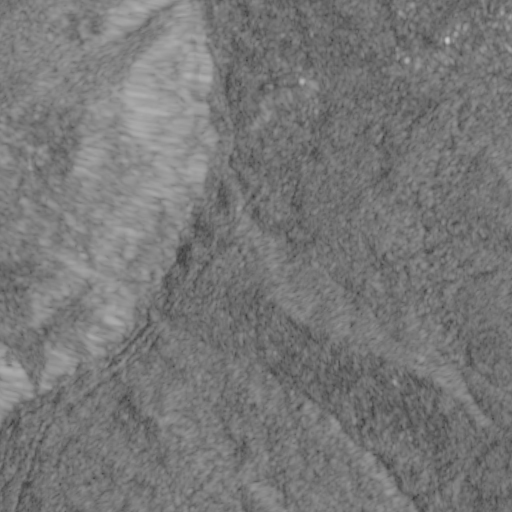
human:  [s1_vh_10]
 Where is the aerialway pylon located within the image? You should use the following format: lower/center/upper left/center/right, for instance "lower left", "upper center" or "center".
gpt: The aerialway pylon is located in the upper right of the image.
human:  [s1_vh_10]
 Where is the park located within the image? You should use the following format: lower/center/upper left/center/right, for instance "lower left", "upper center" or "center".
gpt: The park is located in the upper right of the image.
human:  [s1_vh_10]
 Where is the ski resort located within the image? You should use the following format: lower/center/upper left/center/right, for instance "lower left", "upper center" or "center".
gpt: The ski resort is located in the right of the image.
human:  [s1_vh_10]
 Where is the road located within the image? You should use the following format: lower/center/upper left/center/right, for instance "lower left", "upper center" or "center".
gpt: There is no road in the image.

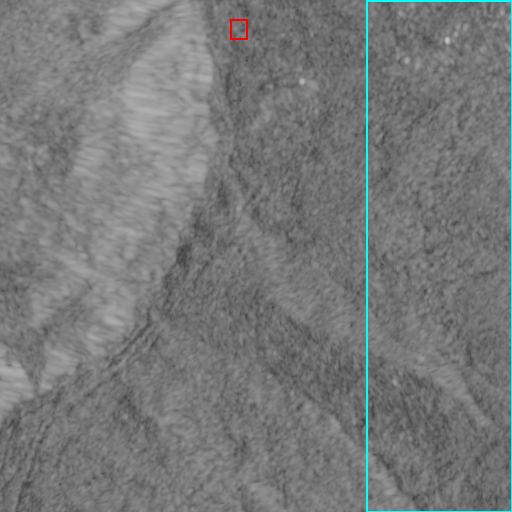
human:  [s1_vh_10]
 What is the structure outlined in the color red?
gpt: The structure outlined in red is a park.
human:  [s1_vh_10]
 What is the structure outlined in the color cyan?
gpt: The structure outlined in cyan is a ski resort.
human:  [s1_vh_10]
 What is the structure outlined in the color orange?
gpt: There is no orange outline.